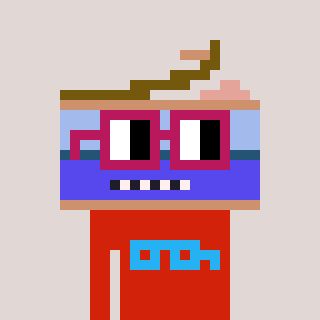
a pixel art character with square dark red glasses, a canned ham-shaped head and a red-colored body on a warm background